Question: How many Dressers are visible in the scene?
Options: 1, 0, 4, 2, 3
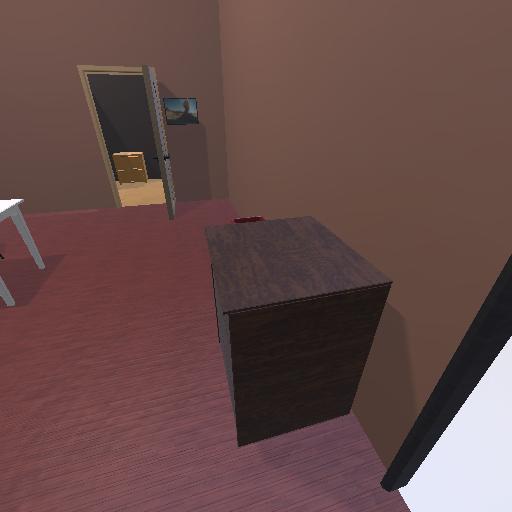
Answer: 1